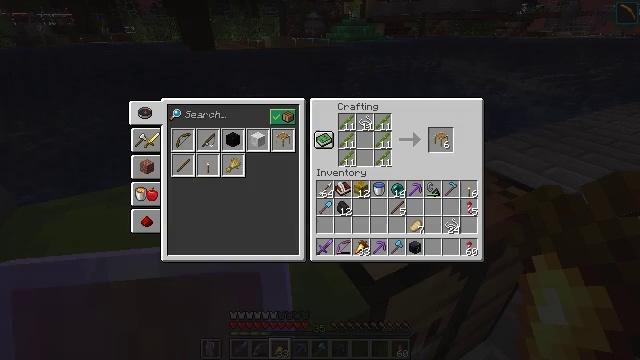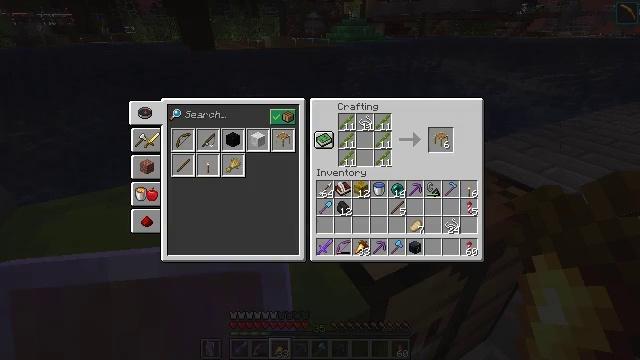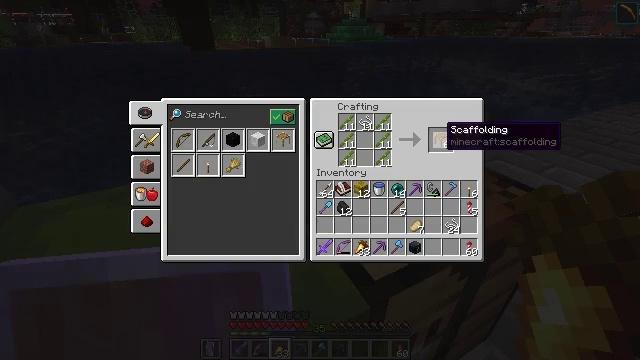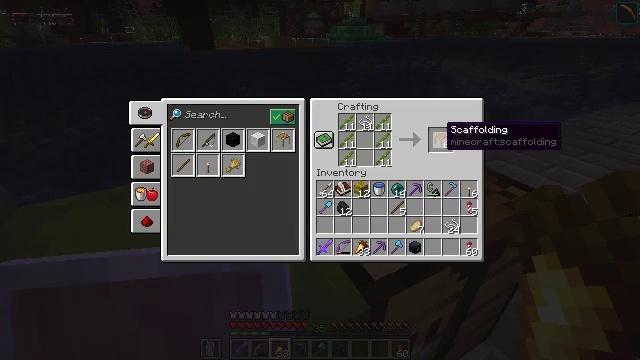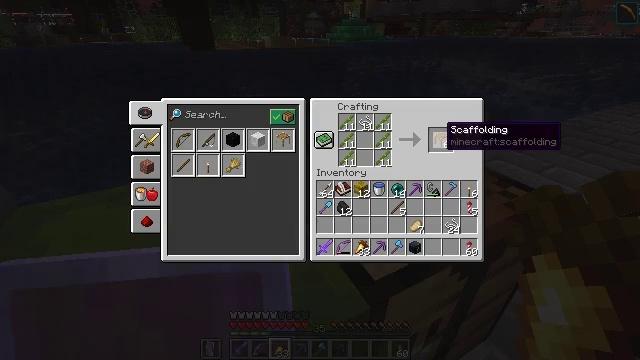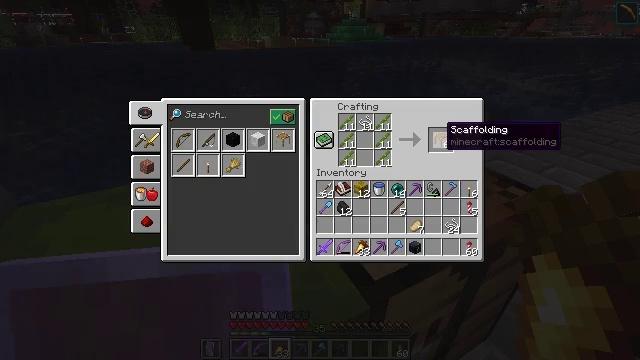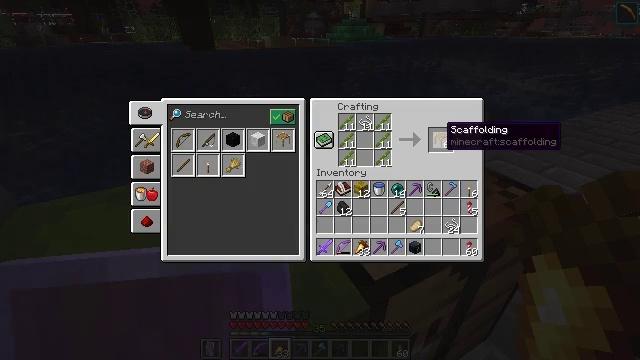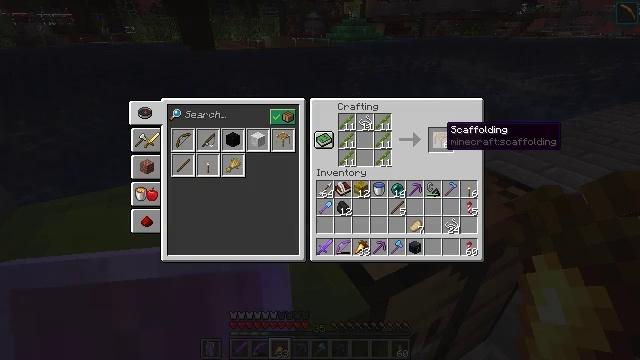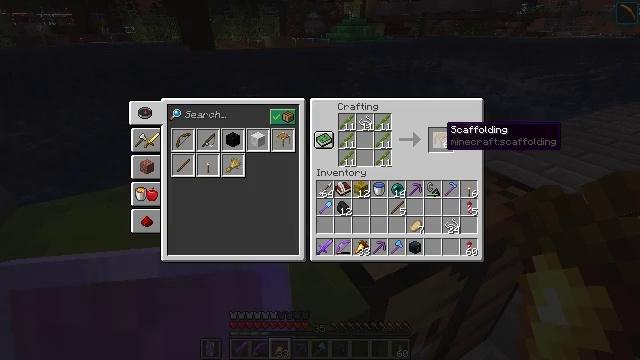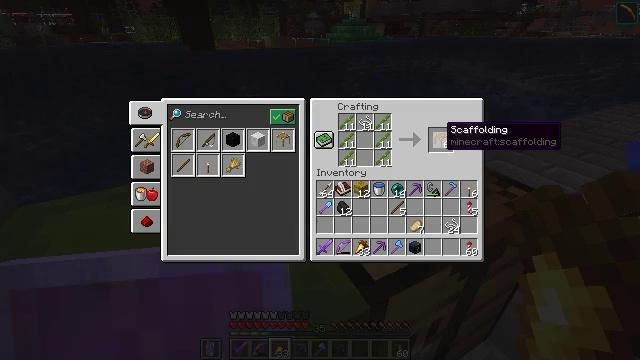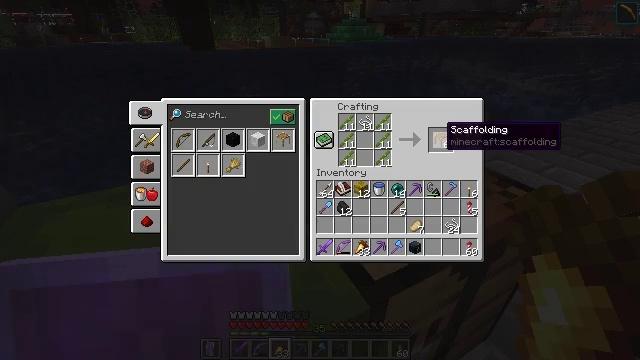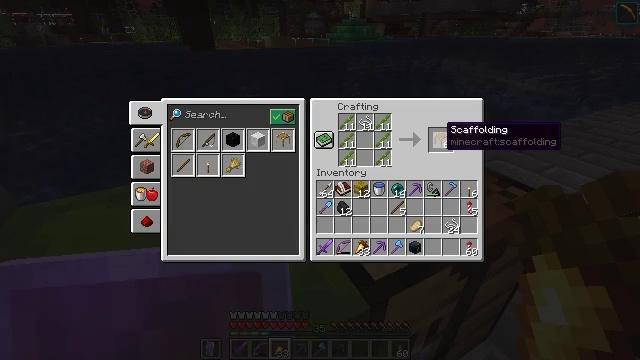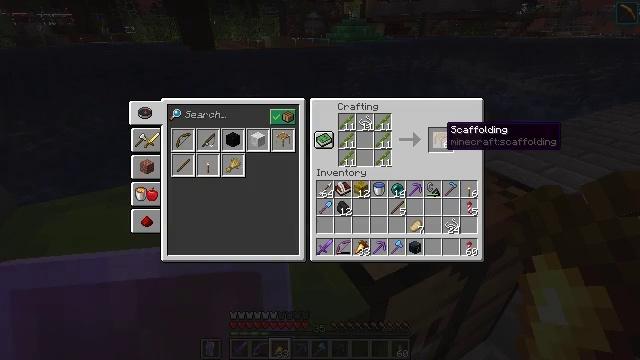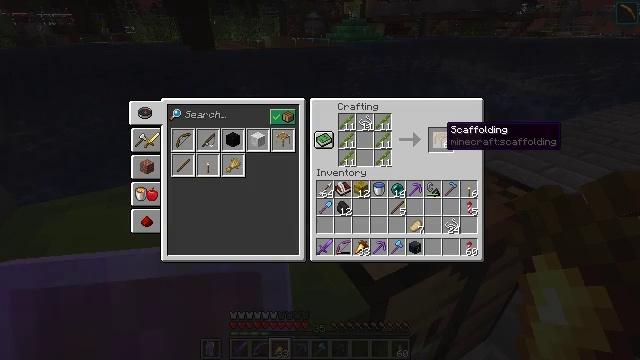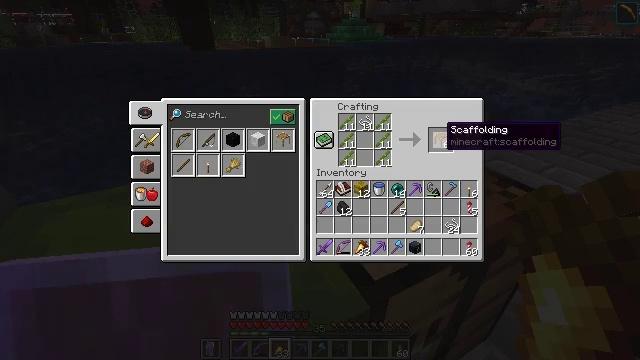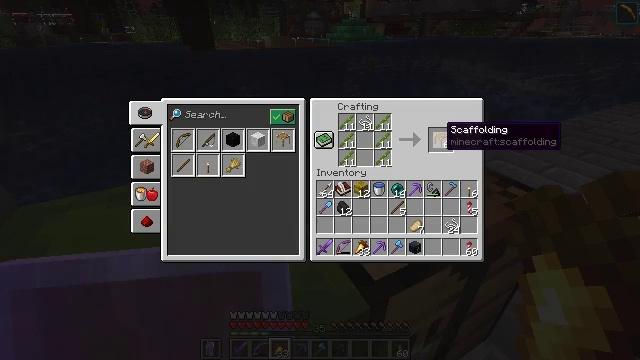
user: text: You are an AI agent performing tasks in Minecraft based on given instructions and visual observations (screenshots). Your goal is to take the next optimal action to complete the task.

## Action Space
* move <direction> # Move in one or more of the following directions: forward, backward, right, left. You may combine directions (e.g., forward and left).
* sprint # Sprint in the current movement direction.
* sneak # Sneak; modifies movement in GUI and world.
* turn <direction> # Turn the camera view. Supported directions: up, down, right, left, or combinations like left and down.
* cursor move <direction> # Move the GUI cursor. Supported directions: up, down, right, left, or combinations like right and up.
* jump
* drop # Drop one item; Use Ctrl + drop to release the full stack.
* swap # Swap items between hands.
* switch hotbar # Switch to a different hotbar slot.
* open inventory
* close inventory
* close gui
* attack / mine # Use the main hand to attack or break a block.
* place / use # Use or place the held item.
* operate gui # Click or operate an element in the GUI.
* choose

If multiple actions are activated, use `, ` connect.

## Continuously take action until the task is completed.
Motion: motion action
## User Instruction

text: Take bamboo and string to craft scaffolding.
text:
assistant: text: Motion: sneak, open gui
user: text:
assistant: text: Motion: sneak, cursor move left and up
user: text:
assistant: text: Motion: no_op
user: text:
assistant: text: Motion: no_op
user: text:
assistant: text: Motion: no_op
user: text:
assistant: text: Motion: no_op
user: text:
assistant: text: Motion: no_op
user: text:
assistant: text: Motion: no_op
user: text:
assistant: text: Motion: no_op
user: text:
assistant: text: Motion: no_op
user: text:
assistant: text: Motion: no_op
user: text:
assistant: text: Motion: no_op
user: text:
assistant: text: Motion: no_op
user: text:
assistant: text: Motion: no_op
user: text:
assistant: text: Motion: sneak
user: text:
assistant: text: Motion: sneak
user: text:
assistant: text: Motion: sneak, operate gui
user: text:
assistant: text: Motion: sneak, operate gui
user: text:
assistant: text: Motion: sneak, operate gui
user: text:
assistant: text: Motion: sneak, operate gui
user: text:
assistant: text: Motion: sneak, operate gui
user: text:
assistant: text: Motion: sneak, operate gui